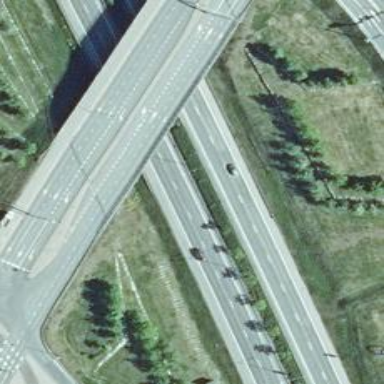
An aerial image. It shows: Motorway.